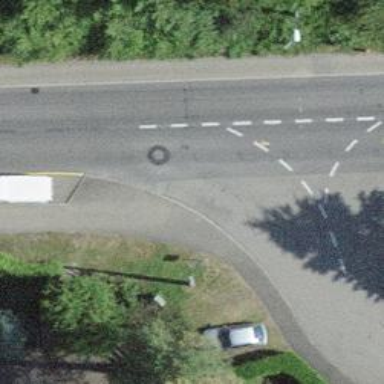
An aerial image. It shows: Kerb serving as barrier.